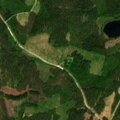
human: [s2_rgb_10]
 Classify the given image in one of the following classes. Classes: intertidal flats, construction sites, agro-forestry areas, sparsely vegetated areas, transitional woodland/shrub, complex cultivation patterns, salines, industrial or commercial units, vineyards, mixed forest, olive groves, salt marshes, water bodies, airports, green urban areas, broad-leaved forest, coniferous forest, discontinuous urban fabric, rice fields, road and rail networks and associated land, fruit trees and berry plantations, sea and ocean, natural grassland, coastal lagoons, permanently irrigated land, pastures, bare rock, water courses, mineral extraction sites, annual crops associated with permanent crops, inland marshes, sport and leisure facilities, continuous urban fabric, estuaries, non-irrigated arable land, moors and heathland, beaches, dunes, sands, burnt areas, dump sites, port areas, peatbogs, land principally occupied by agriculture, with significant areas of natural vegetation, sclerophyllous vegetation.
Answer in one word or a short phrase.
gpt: coniferous forest, mixed forest, transitional woodland/shrub